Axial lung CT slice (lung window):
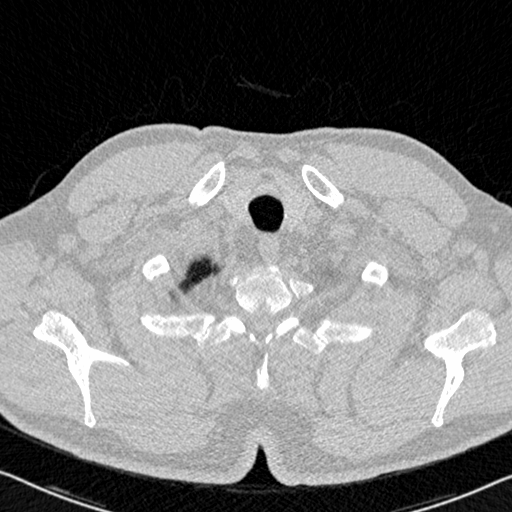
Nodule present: no